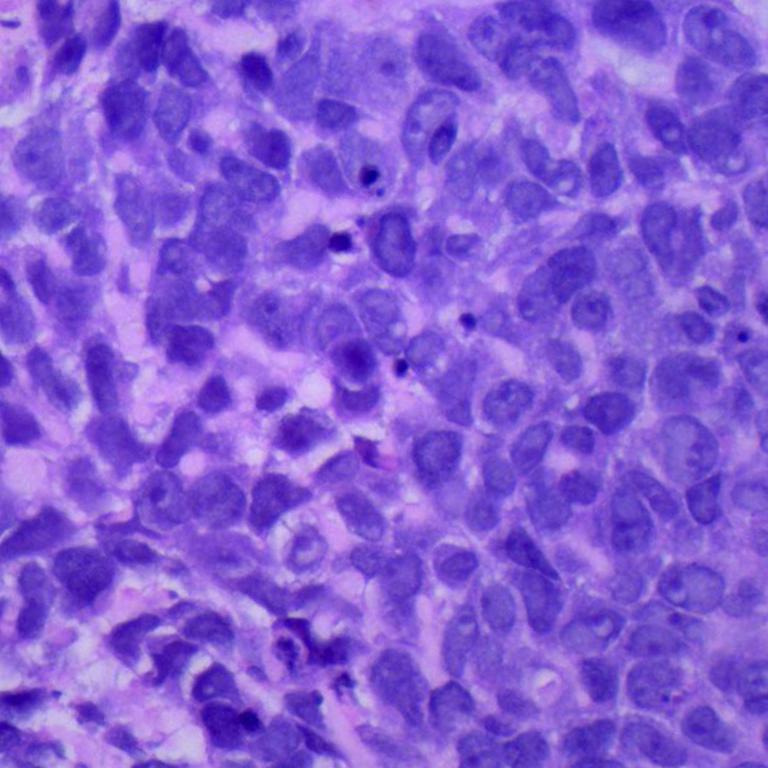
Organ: lung
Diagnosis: squamous carcinomas